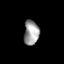
Tissue: prostate
Cell type: T cells
Senescence score: 0.2398
Nuclear area (px): 369
Mean DAPI intensity: 156.257